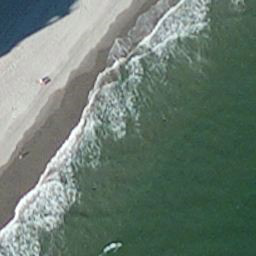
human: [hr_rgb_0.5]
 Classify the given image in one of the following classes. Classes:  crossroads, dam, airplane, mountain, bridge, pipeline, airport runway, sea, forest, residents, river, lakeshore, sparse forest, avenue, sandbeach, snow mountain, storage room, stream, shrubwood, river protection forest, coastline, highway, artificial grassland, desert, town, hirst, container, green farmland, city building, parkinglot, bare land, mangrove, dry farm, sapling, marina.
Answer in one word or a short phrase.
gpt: coastline